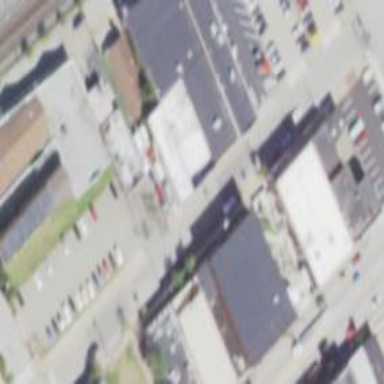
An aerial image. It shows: Car wash facility located inside building.